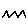
Label: zigzag